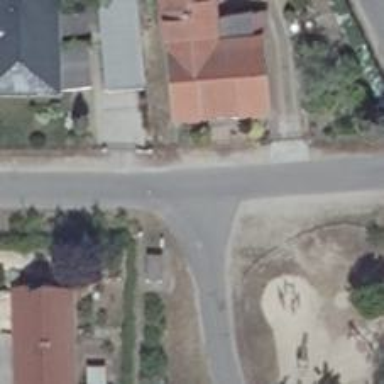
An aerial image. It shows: Residential road.